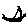
Label: bird